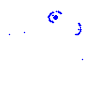
Particle: electron